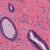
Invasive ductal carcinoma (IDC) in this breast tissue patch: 0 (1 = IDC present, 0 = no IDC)